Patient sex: M
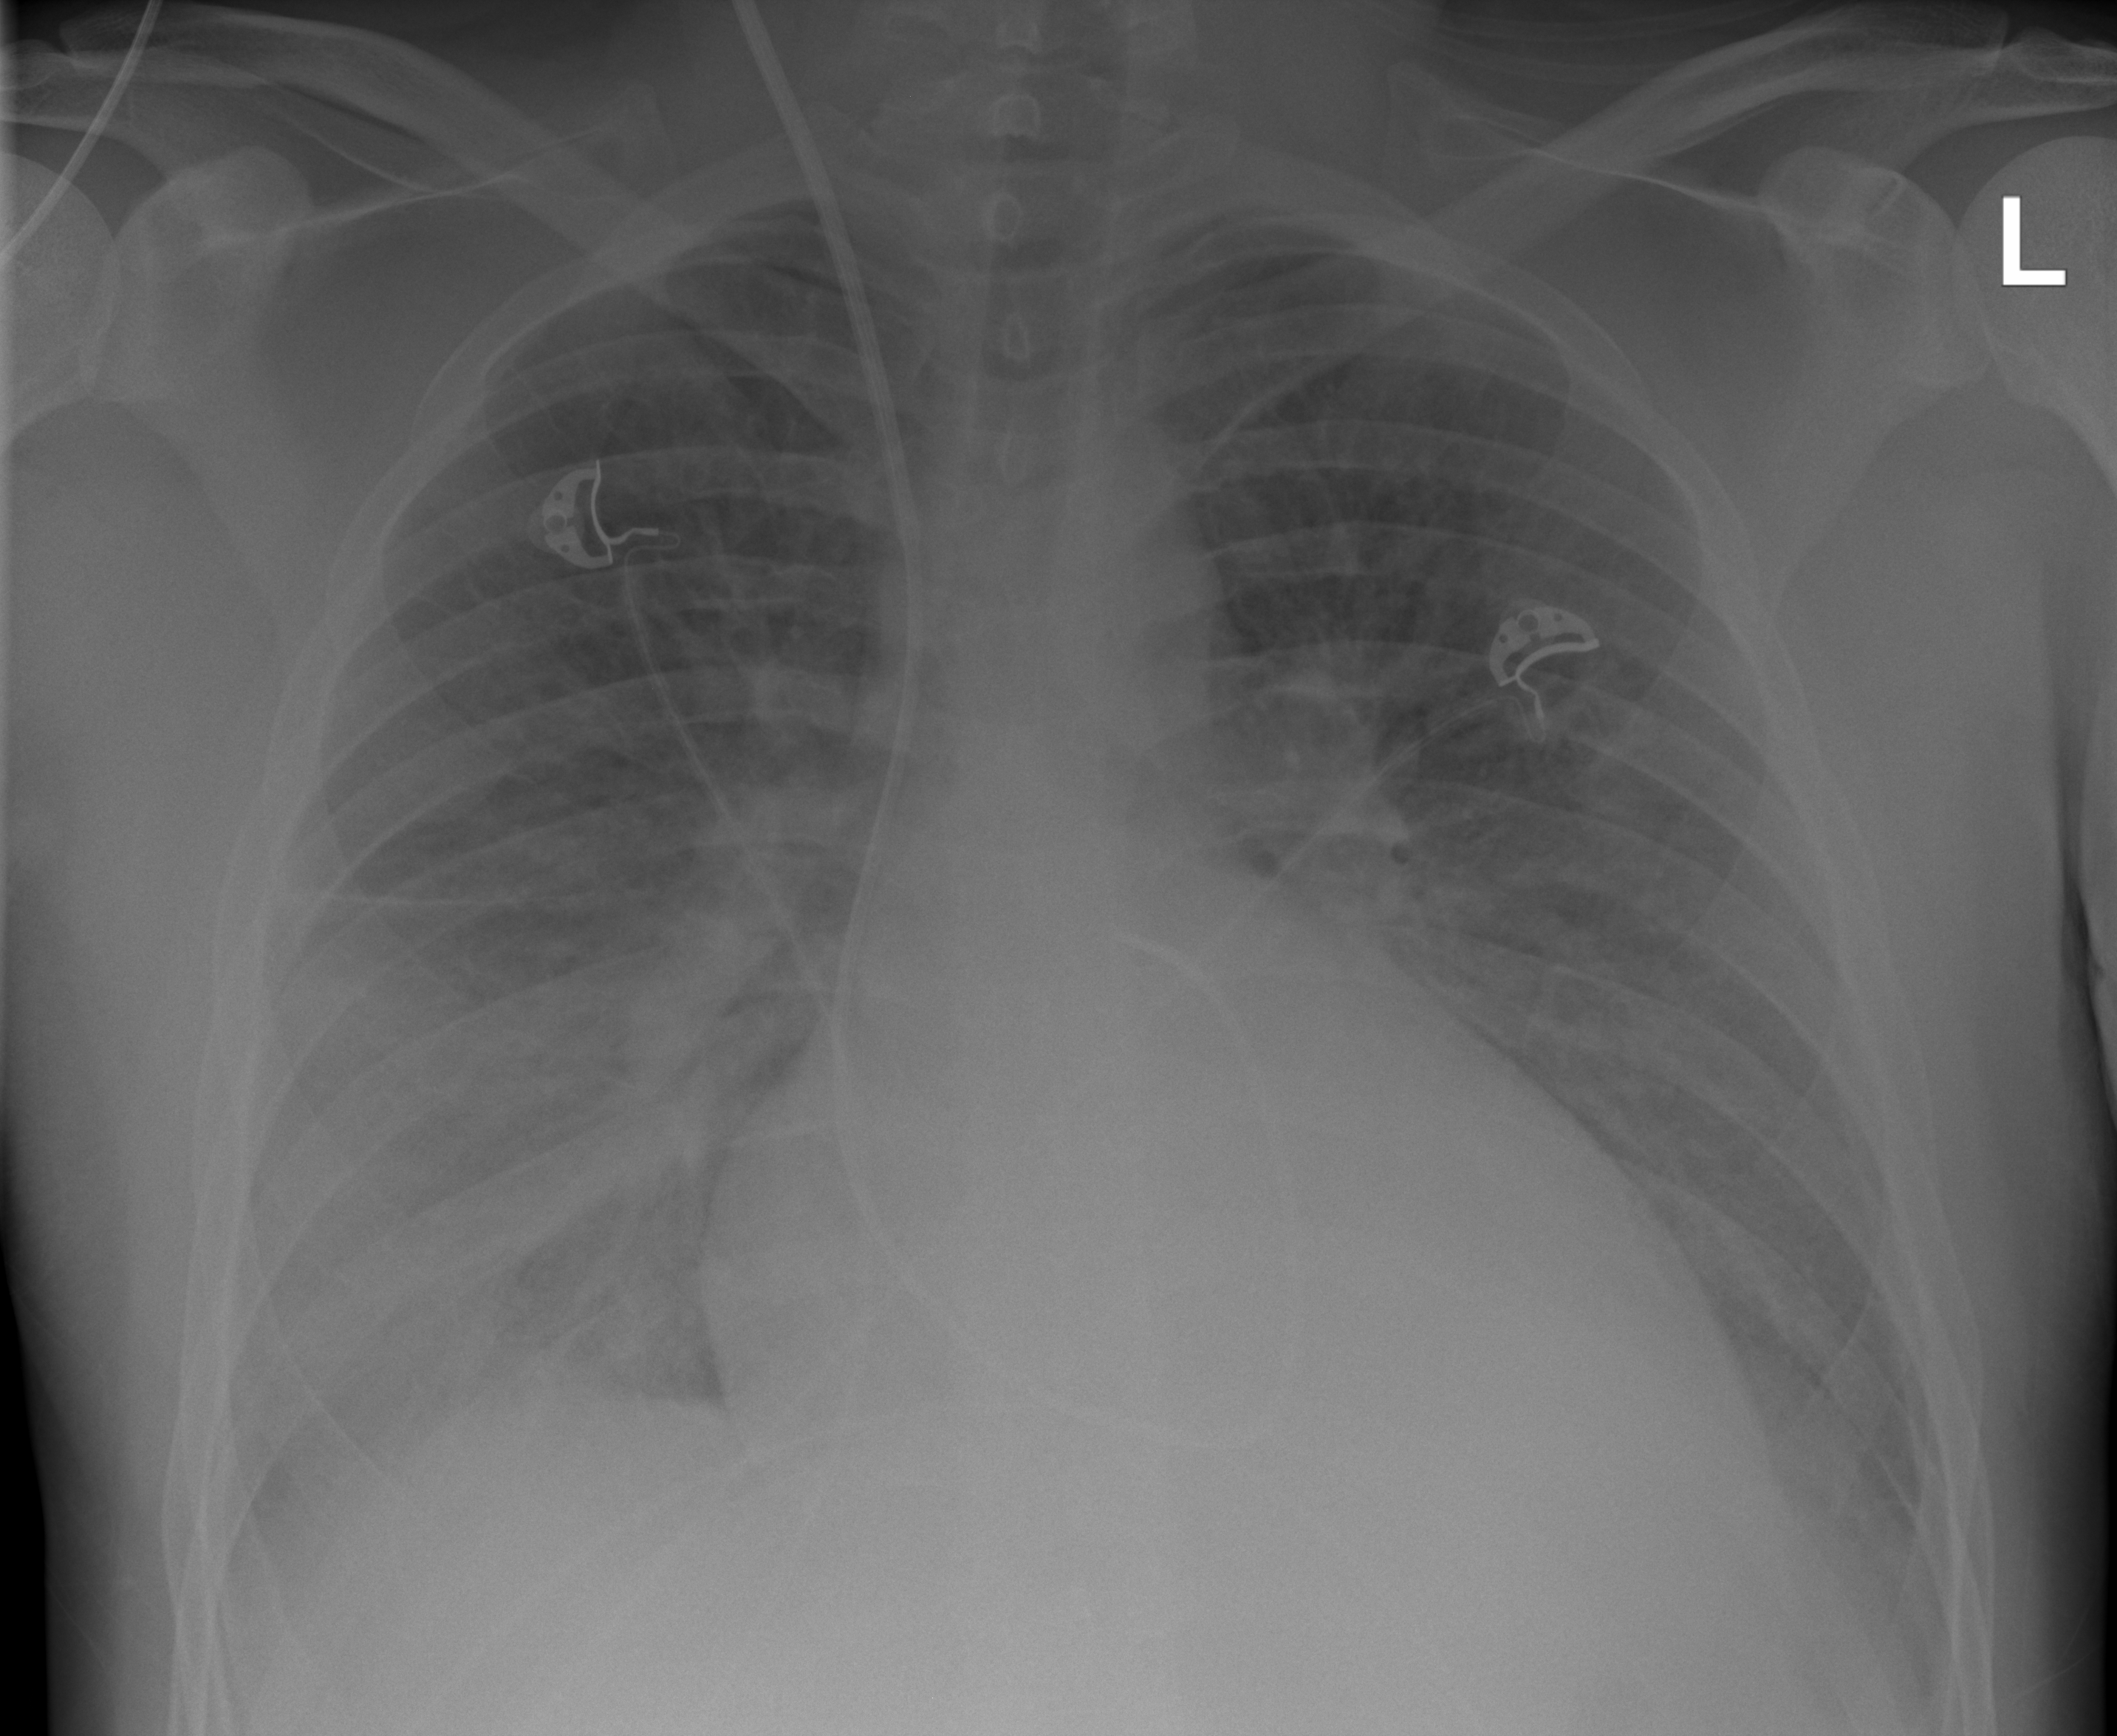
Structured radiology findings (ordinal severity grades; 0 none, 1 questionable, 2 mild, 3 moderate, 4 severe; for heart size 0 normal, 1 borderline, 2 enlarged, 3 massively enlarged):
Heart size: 2
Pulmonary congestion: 2
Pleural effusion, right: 3
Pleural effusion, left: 2
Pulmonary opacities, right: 2
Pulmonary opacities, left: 2
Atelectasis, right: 2
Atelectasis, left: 2